Question: After updating android studio 2.2.3, got this error, Any suggestions are most welcome, because unable to load projects in studio, all "" in studio replaced by THAT character.
Check this image link:

<URL>
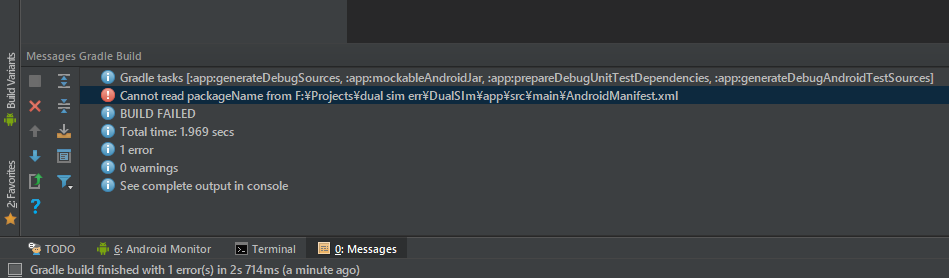
Answer: That happen because of you have set Japanese keyboard set it to default English and restart your studio. check this <URL>
You can change from 'Control Panel\All Control Panel Items\Language' enter in windows addressbar